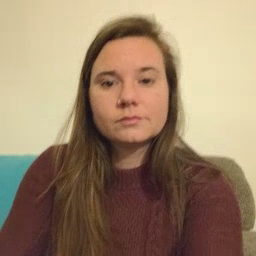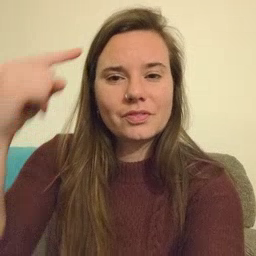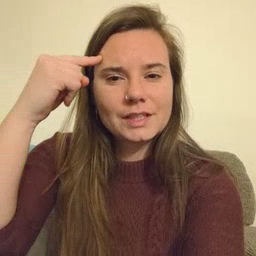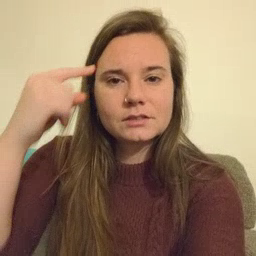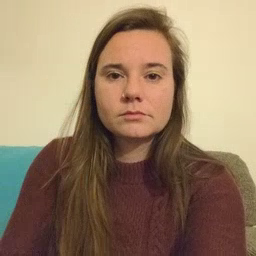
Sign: think